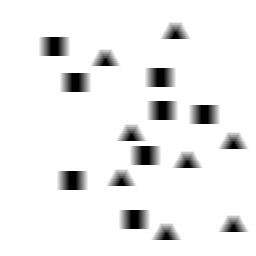
Squares: 8
Triangles: 8
Stars: 0
Total shapes: 16